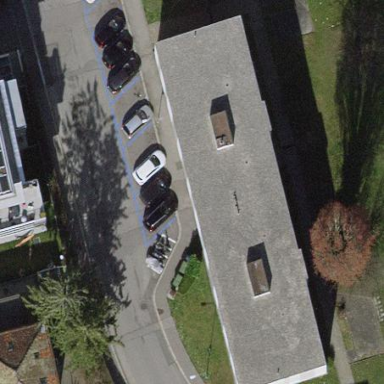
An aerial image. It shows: Flat-roofed apartment building.